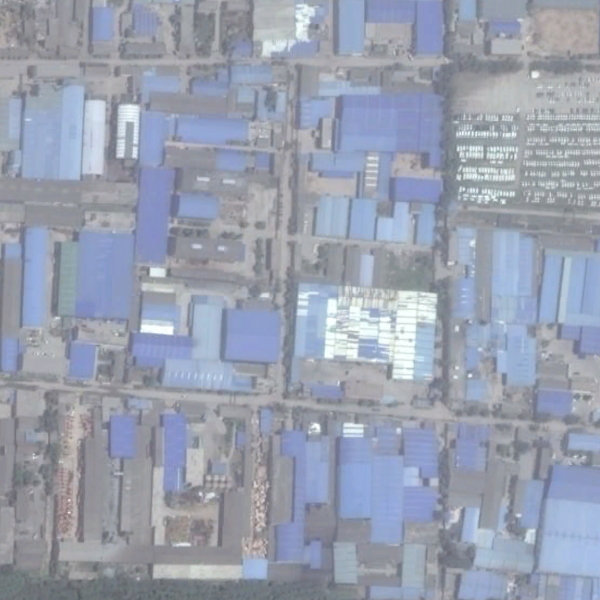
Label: Industrial